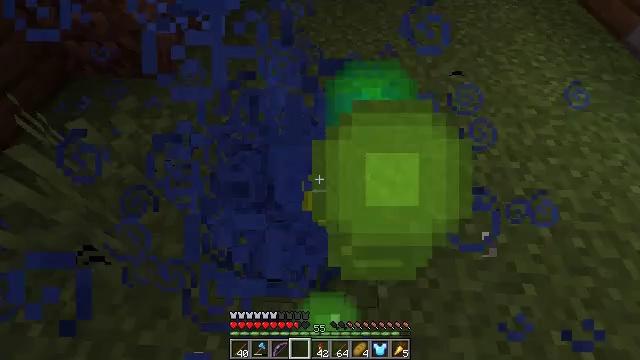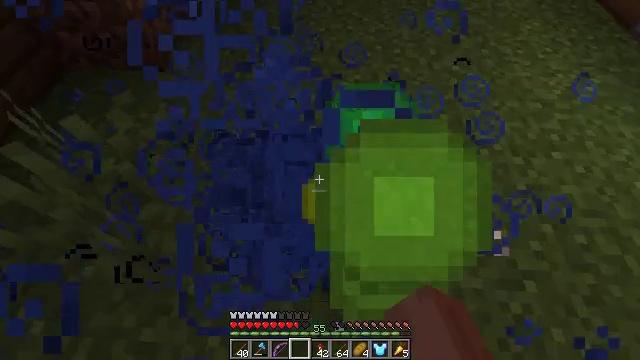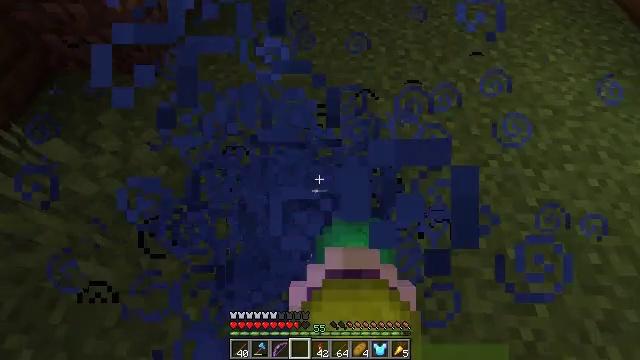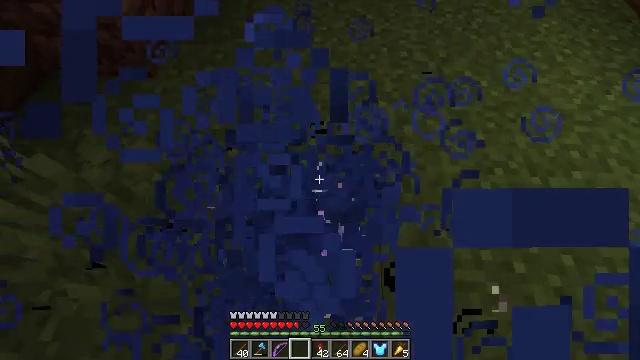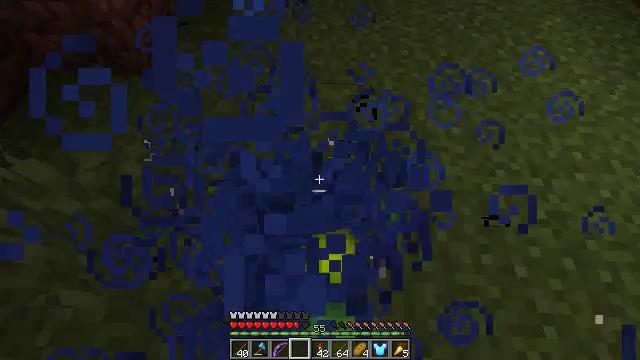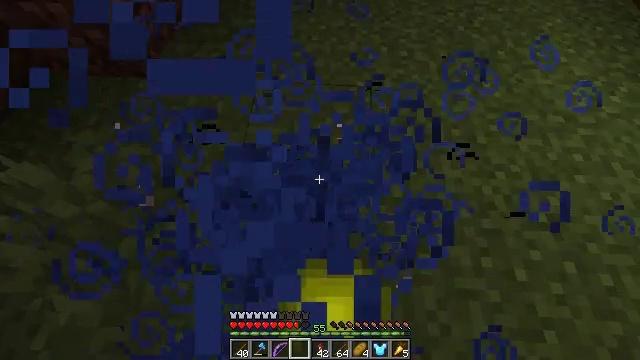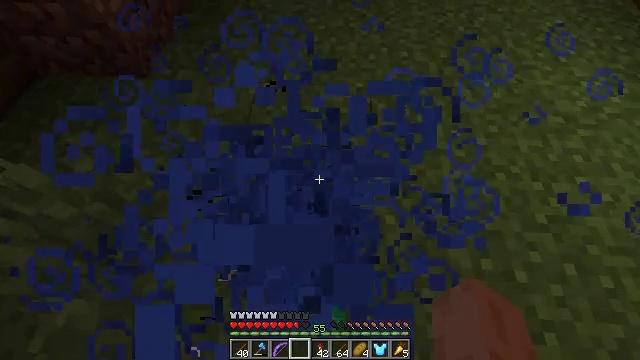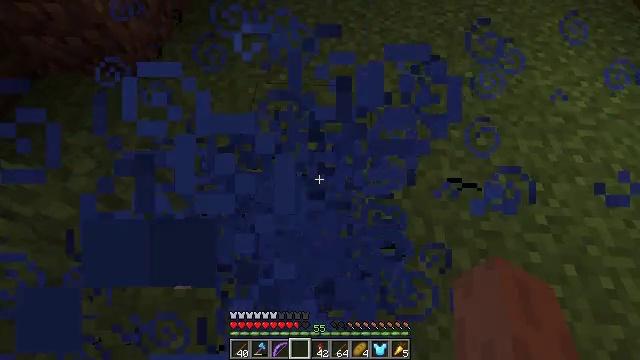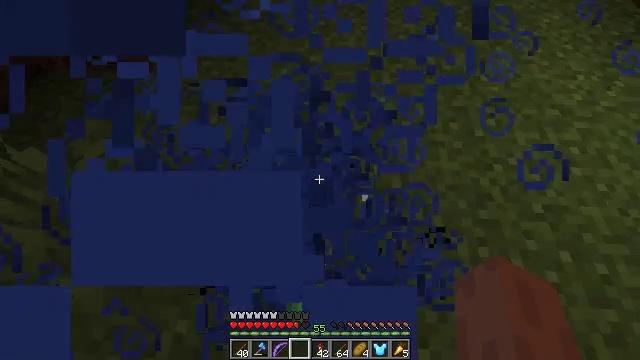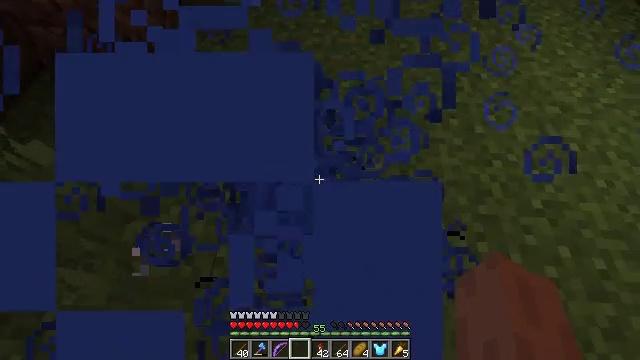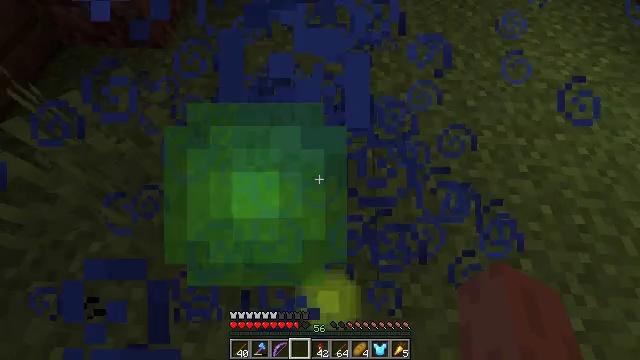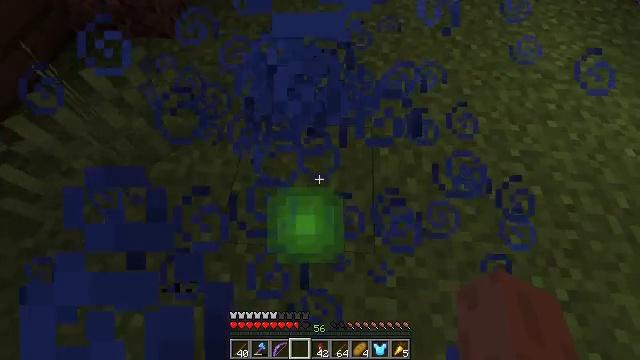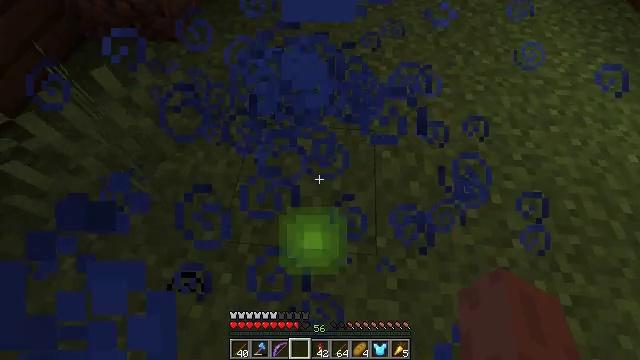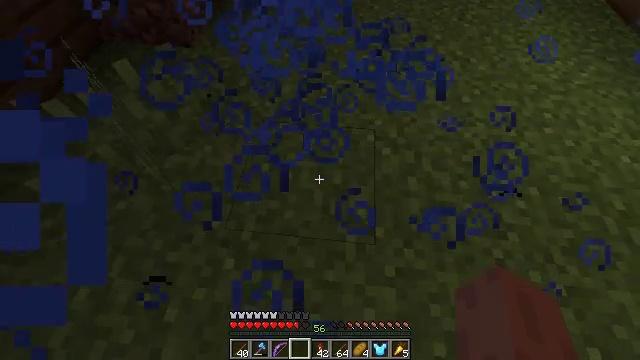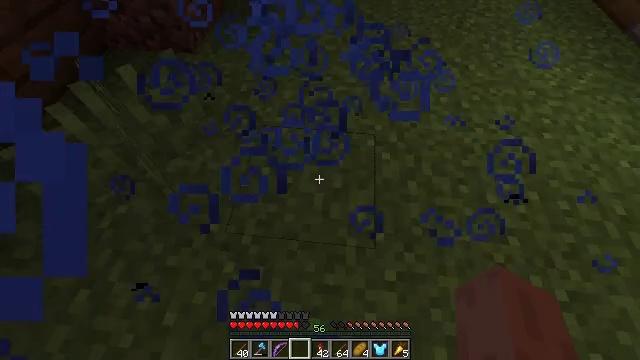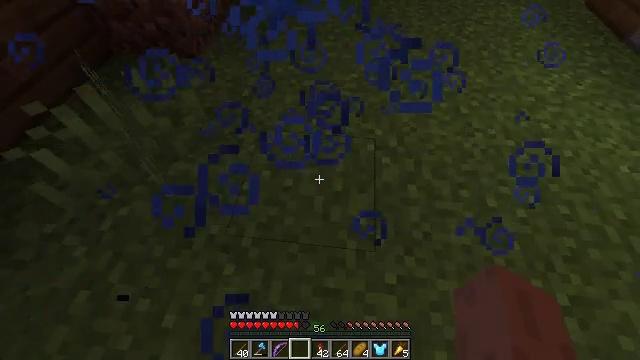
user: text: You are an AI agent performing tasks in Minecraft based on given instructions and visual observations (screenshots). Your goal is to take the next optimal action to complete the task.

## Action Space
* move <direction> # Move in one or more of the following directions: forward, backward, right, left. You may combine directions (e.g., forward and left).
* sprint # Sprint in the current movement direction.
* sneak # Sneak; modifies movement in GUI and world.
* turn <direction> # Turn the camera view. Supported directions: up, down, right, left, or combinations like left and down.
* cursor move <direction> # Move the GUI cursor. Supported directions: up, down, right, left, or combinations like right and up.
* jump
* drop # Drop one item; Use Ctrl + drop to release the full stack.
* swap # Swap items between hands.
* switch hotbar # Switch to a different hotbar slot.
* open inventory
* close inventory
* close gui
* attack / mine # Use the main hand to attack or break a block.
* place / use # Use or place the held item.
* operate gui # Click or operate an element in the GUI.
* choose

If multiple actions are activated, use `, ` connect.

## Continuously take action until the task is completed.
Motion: motion action
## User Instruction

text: Collect the shulker box to move it.
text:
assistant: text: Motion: move forward, turn down, use / place
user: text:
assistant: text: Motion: turn down, use / place
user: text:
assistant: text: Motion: turn down, use / place
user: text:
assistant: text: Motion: use / place
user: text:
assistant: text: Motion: use / place
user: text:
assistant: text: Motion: use / place
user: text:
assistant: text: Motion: use / place
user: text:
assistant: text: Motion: move back, use / place
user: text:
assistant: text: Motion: move back, use / place
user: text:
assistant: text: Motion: move back, use / place
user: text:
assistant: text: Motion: move back, use / place
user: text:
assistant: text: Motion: turn up, use / place
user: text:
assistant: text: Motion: turn left and up, use / place
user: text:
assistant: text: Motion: turn up, use / place
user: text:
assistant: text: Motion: move forward, turn up
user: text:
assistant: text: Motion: move forward, turn up
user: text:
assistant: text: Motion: move forward
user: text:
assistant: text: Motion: turn up, open inventory
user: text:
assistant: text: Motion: open inventory
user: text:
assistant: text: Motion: open inventory
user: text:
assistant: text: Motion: cursor move right
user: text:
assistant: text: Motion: cursor move right
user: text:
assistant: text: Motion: cursor move right and down
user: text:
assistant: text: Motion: no_op
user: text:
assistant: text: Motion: cursor move down
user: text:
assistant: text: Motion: cursor move down
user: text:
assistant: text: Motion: cursor move left and down
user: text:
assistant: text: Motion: cursor move left and down
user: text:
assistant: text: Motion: cursor move left
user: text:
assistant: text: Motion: no_op